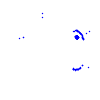
Particle: electron